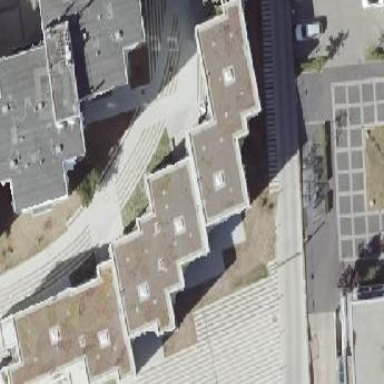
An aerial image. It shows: Dormitory building with flat roof.